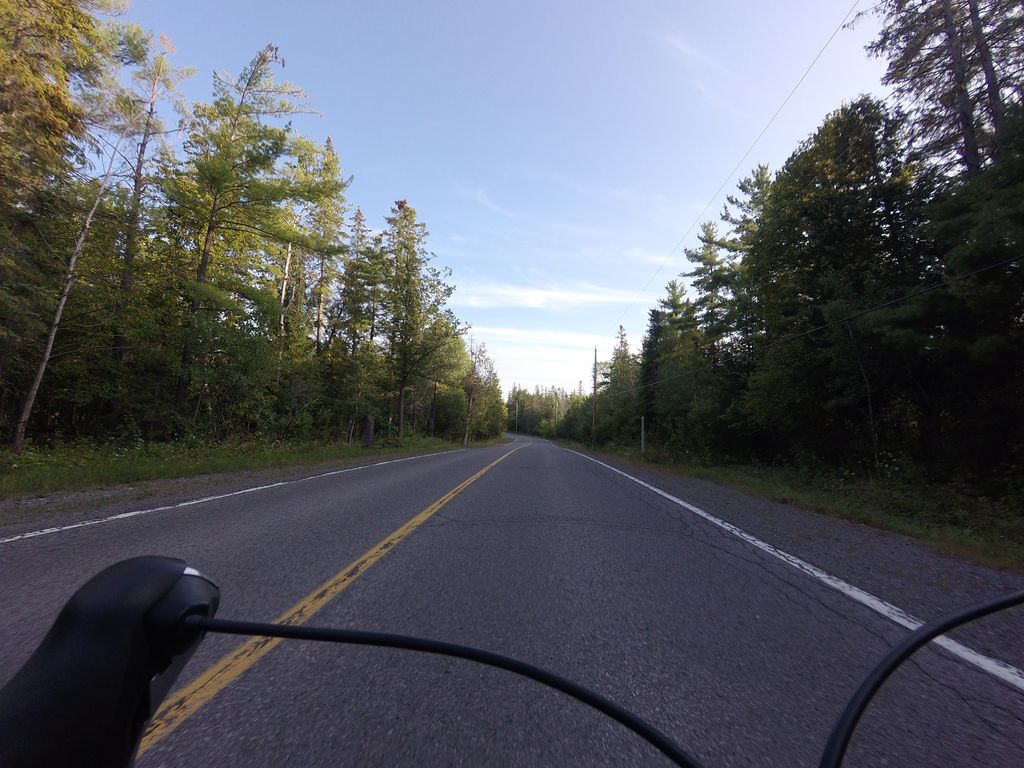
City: ottawa-gatineau